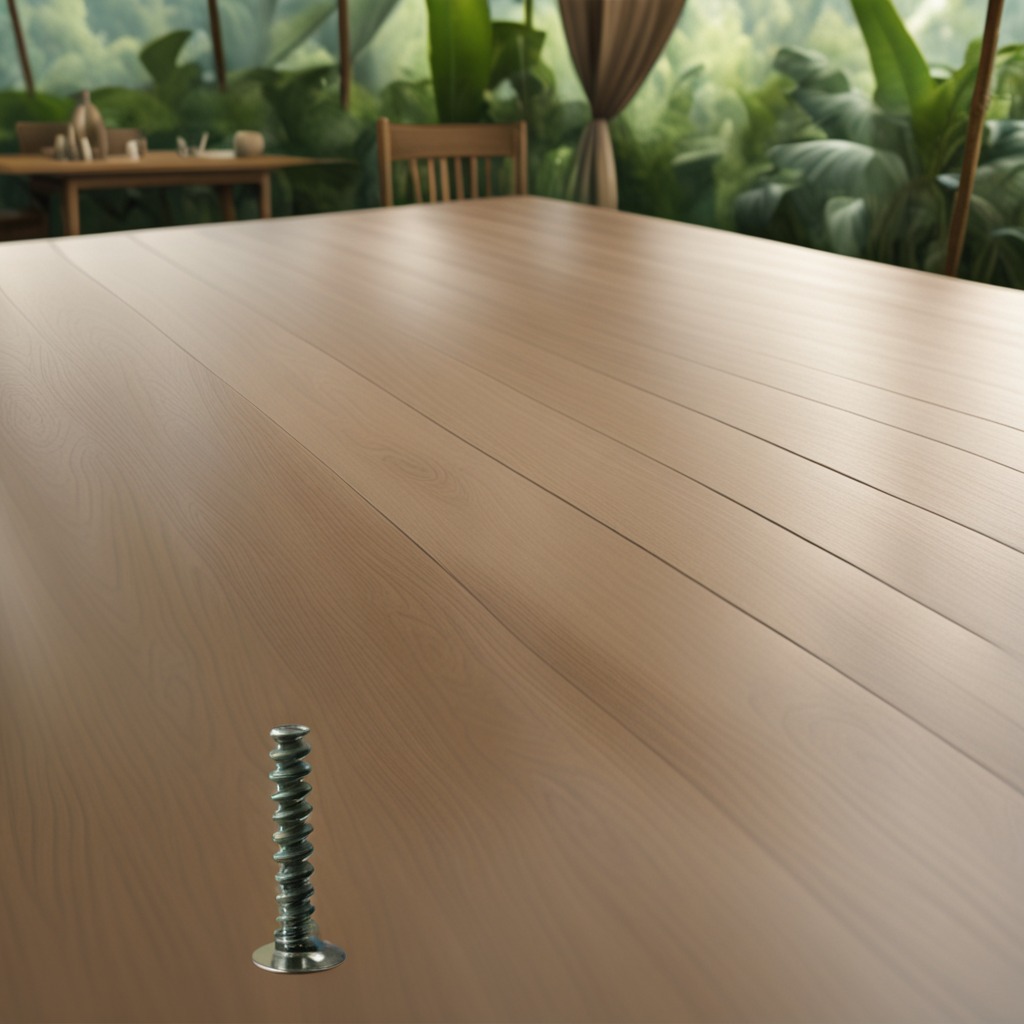
A metal screw is lying on a wooden table inside a jungle field workshop tent humid ambient light worn but